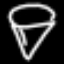
Label: diamond